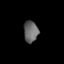
Tissue: lung
Cell type: Endothelial cells
Senescence score: 0.585
Nuclear area (px): 305
Mean DAPI intensity: 102.99